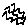
Label: zigzag